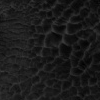
Atmospheric dust classification: not_dusty